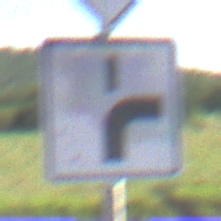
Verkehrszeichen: VerlaufVorfahrtsstrasse8
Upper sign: Vorfahrtsstrasse
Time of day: MorningAfternoon
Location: Outdoor (RoadRail)
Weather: PartlyCloudy
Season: NotSpecified
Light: Natural